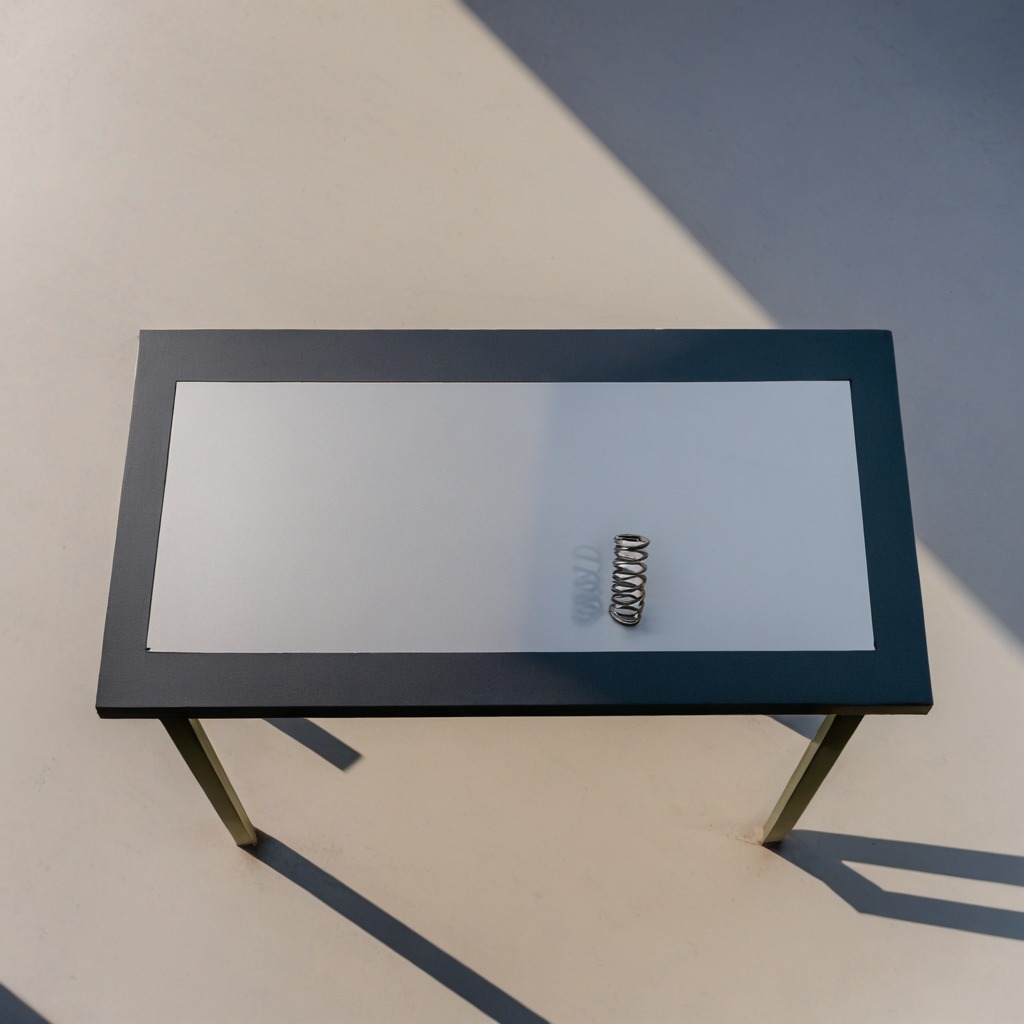
A coiled metal spring is lying on the table.